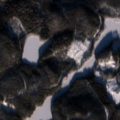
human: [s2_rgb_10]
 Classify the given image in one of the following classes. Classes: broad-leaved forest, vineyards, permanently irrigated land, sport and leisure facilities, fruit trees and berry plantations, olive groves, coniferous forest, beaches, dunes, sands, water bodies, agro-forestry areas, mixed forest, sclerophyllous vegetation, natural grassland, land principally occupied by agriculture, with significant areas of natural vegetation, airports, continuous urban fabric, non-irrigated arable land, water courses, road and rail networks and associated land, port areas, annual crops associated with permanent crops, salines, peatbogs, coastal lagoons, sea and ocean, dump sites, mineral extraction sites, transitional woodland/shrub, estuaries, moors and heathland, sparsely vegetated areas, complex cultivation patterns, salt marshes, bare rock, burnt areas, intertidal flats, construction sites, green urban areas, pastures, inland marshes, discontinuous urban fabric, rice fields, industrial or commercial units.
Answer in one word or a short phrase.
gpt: coniferous forest, mixed forest, water bodies